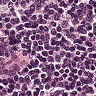
Metastatic tissue present: no